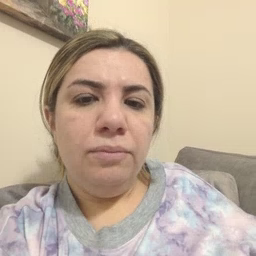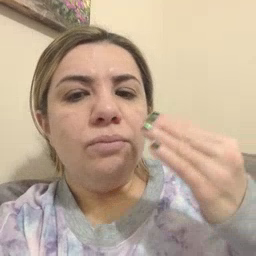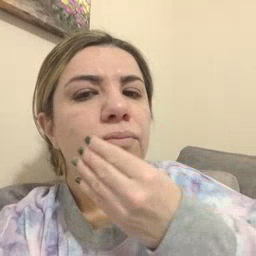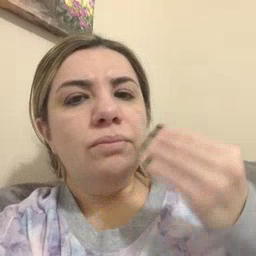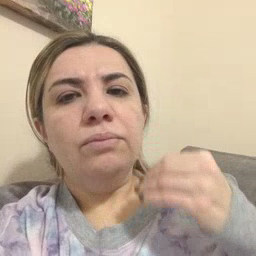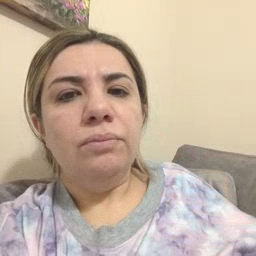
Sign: gum